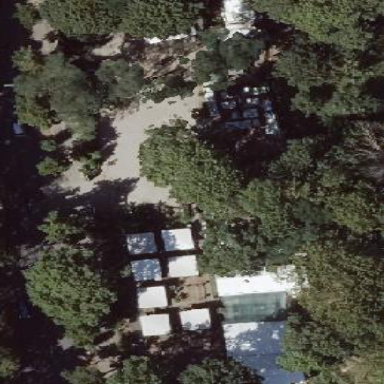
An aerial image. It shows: Garden center.